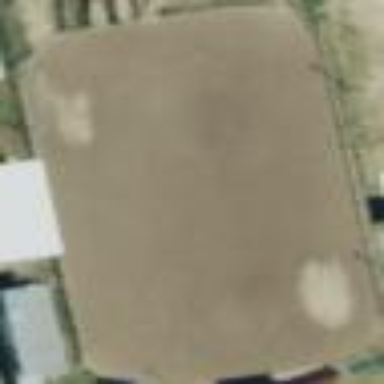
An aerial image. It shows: Fenced equestrian pitch for leisure land.